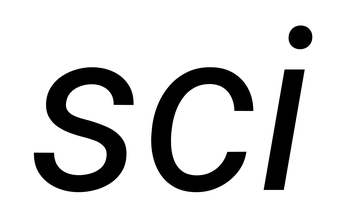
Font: Roboto-Italic_Italic